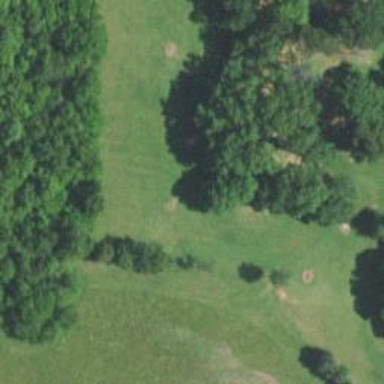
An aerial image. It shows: Disc golf basket.